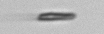
Label: fiber